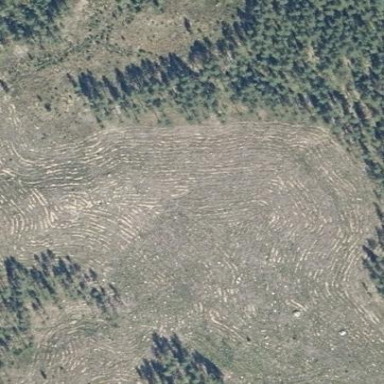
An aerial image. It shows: Clearcut man-made area surrounded by scrub vegetation.